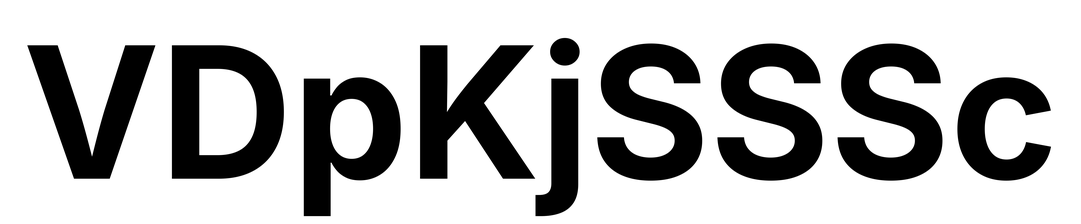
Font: Inter_Bold